Question: I created a db table from terminal, and now i want to insert data to it using following code,sql_insert_reg statement which is used as sql insert command is same as that i use in terminal insert operations but using in python file does not insert data .I am learning use of mysql in flask,here's my code.This code does not give error but does nothing as i expect it to!
'''
mysql = MySQL()
app.config['MYSQL_DATABASE_USER'] = 'root'
app.config['MYSQL_DATABASE_PASSWORD'] = 'root'
app.config['MYSQL_DATABASE_DB'] = 'EmpData'
app.config['MYSQL_DATABASE_HOST'] = 'localhost'
mysql.init_app(app)
class RegistrationForm(Form):
username = TextField('Username', [validators.Length(min=4, max=25)])
password = PasswordField('New Password', [
validators.Required(),
validators.EqualTo('confirm', message='Passwords must match')])
confirm = PasswordField('Repeat Password')
accept_tos = BooleanField('I accept the TOS', [validators.Required()])
@app.route('/register',methods=['GET','POST'])
def register():
form = RegistrationForm(request.form)
flash('login details')
session['tmp'] = 43
if request.method == 'POST' and form.validate():
username = form.username.data
password = form.password.data
sql_insert_reg = "INSERT INTO User(userName,password) VALUES(%s,%s)"
#flash(sql_insert_reg)
conn = mysql.connect()
cursor = mysql.get_db().cursor()
cursor.execute(sql_insert_reg,(username,password))
conn.commit()
return render_template('register.html',form=form)
'''

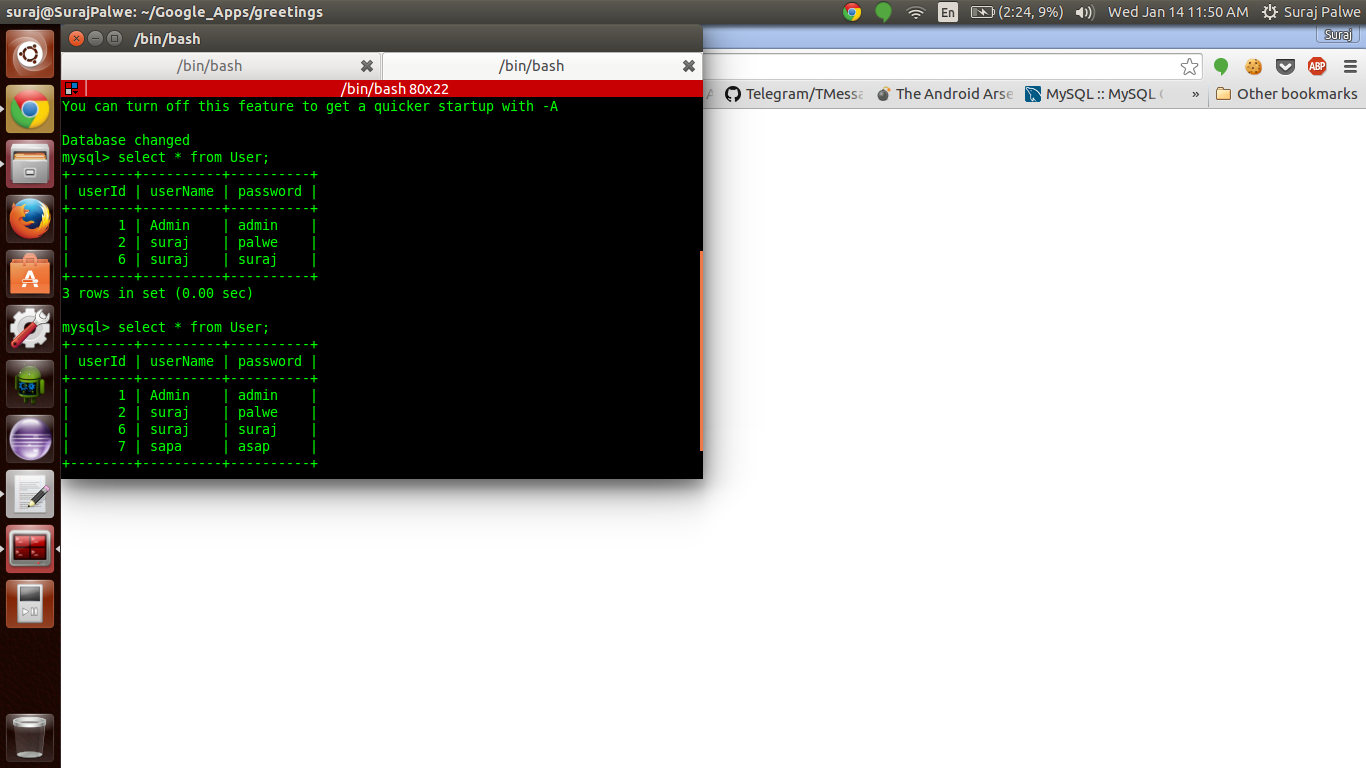
Answer: I changed some code and found that instead of using the above lines of code in mysql i got this magic!
'''
import MySQLdb
# Open database connection
db = MySQLdb.connect("localhost","testuser","test123","TESTDB" )
# prepare a cursor object using cursor() method
cursor = db.cursor()
sql = """INSERT INTO EMPLOYEE(FIRST_NAME,
LAST_NAME, AGE, SEX, INCOME)
VALUES ('Mac', 'Mohan', 20, 'M', 2000)"""
try:
# Execute the SQL command
cursor.execute(sql)
# Commit your changes in the database
db.commit()
except:
# Rollback in case there is any error
db.rollback()
# disconnect from server
db.close()
'''